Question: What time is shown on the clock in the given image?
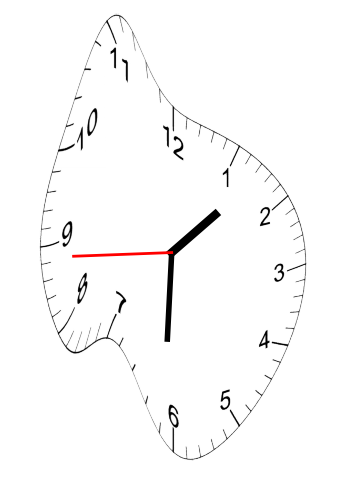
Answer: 01:30:44